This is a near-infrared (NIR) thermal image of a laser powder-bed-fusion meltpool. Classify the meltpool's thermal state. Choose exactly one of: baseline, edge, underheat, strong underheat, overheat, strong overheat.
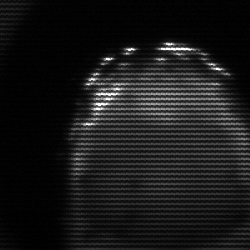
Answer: edge